Field crop: tomato
Growth stage: 2
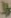
Species: solanum